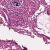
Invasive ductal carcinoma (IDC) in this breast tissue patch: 0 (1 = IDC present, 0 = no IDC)